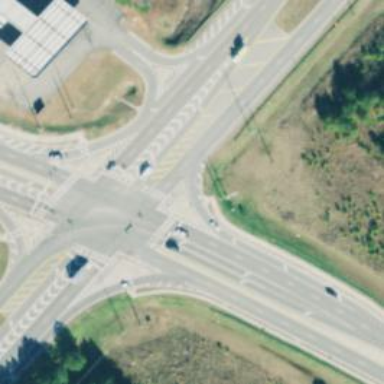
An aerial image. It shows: Marked road crossing.